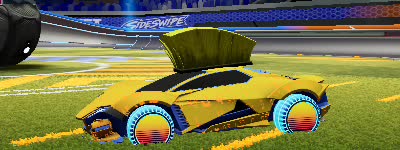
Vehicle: werewolf